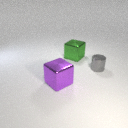
large green metal cube behind large purple metal cube